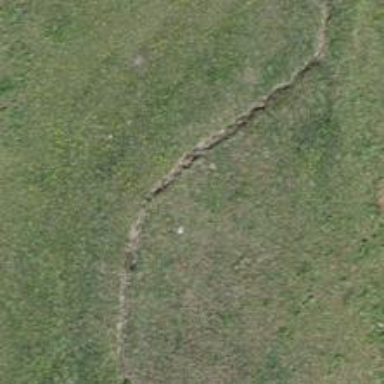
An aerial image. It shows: Ditch in the surroundings.